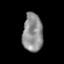
Tissue: skin
Cell type: Epithelial cells
Senescence score: 0.8687
Nuclear area (px): 757
Mean DAPI intensity: 141.803